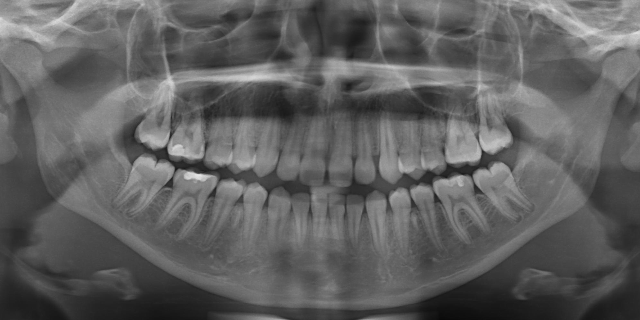
adult